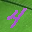
Label: 4